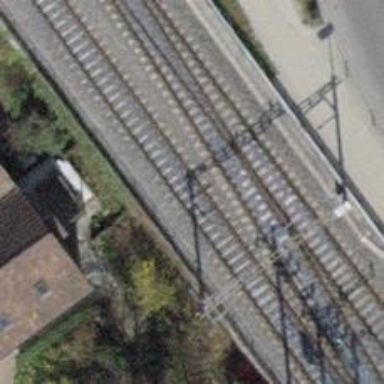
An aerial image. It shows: Single railway track with electrification through contact line.